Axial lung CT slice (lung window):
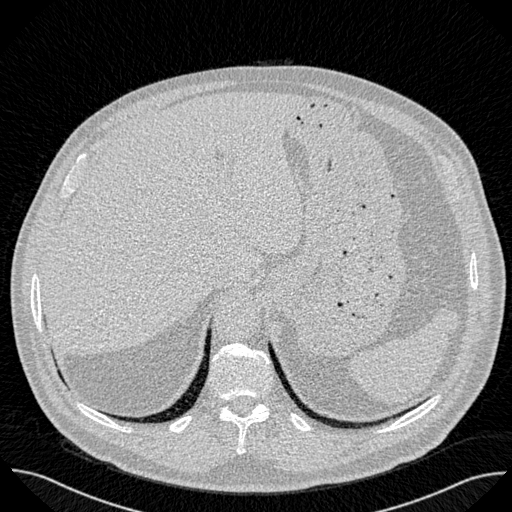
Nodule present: no